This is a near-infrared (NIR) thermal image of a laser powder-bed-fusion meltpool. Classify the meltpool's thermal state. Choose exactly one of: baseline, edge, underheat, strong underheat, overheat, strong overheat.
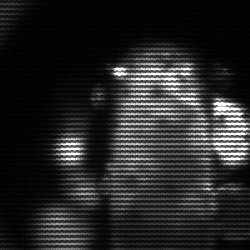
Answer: strong underheat